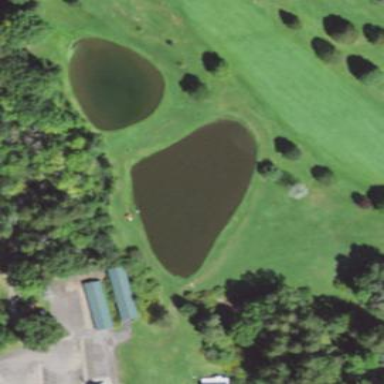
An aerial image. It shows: Serene pond surrounded by nature.